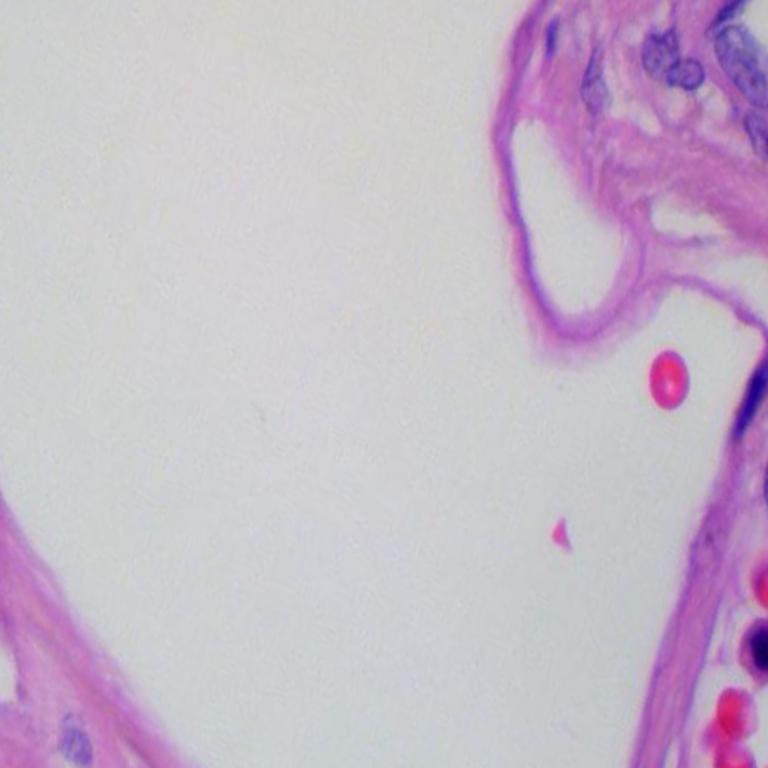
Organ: lung
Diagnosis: benign